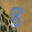
Label: 8